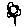
Label: flower